Aerial crown-view tile of a tropical tree (Barro Colorado Island, Panama), acquired 20250715:
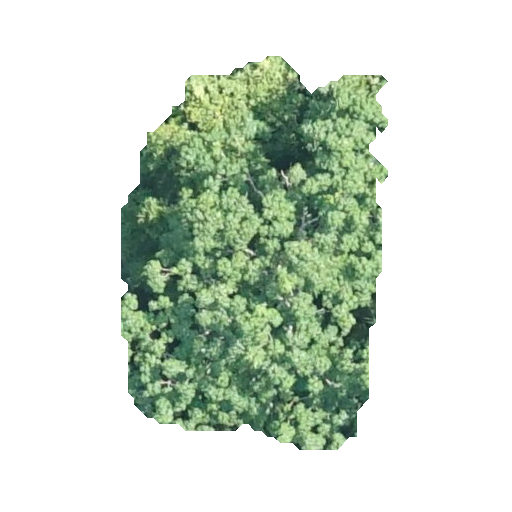
Species: Alseis blackiana
GBIF accepted scientific name: Alseis blackiana
Crown area: 125.928 m²